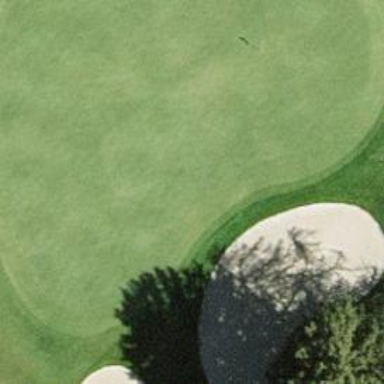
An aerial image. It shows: Bunker filled with sand on golf course.